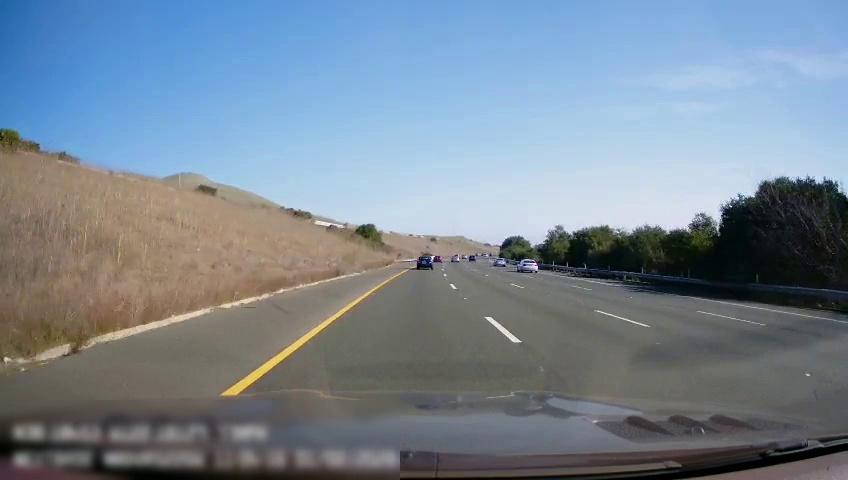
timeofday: Day
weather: Sunny
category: Drivable Space
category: Vehicles | Car
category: Vehicles | Car
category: Vehicles | Car
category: Vehicles | Car
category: Lanes | Alternate Lane
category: Lanes | Alternate Lane
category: Lanes | Alternate Lane
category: Lanes | Current Lane
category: Lanes | Alternate Lane